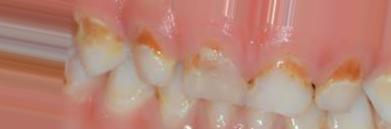
Condition: Caries